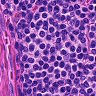
Metastatic tissue present: no